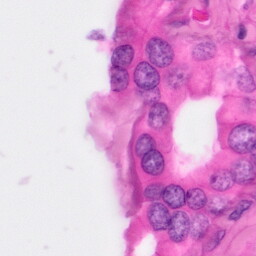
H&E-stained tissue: Pancreatic